Question: What would cause the first row of a table in a nav controller to be positioned so part of it is under the nav controller?
I cannot seem to get it to show the whole row top to bottom; It may seem minor, but it's clearly not correct and I find it unattractive.
TableViewController added to nav controller entirely in code:
'''
SettingsRootController*settings=[[SettingsRootController alloc] initWithStyle:UITableViewStylePlain];
self.settingsView=[[[UINavigationController alloc] initWithRootViewController:settings]autorelease];
[settings release];
'''
'SettingsRootController' is a subclass of UITableViewController.

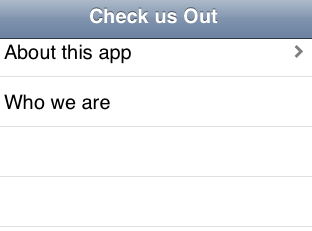
Answer: the only thing that seems to work is manually shifting the table view inside the nav controller down by 10 pixels, but only on iPhone, not on iPad, since there is no alignment problem on iPad and shifting by 10 pixels on iPad creates a gap. this is clearly some sort of nav controller bug, as there are other weird issues noted in other threads.
'''
CGPoint tableorigin=CGPointMake(0,ISIPAD?0:10);
'''